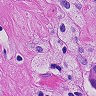
Metastatic tissue present: yes